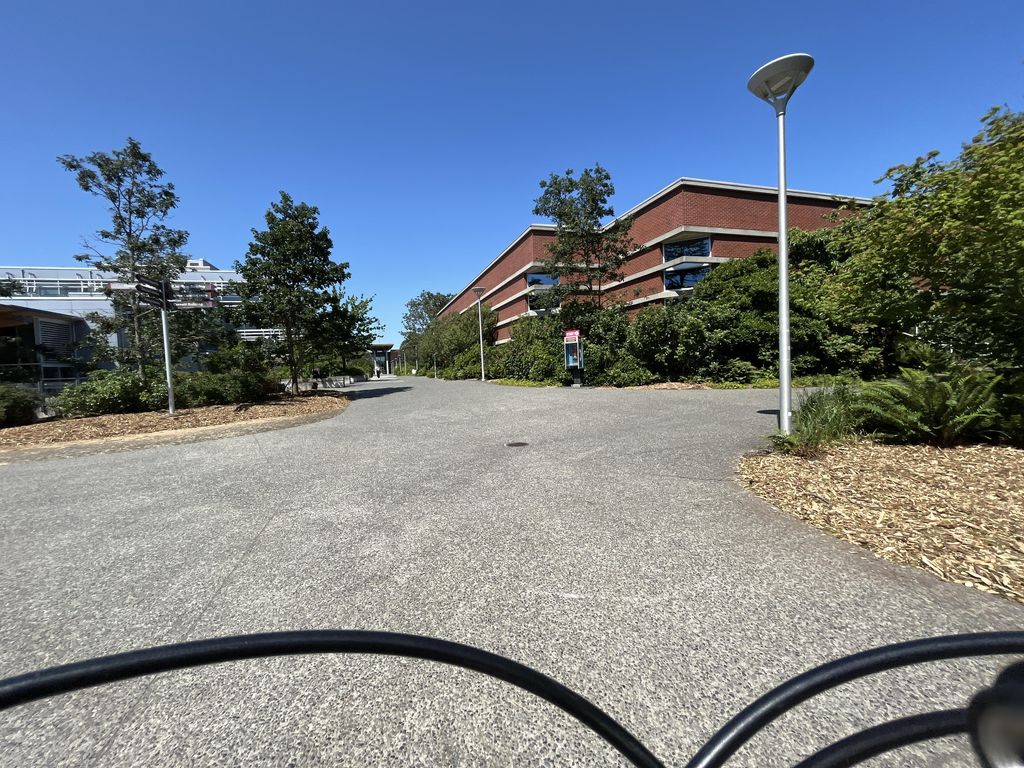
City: victoria